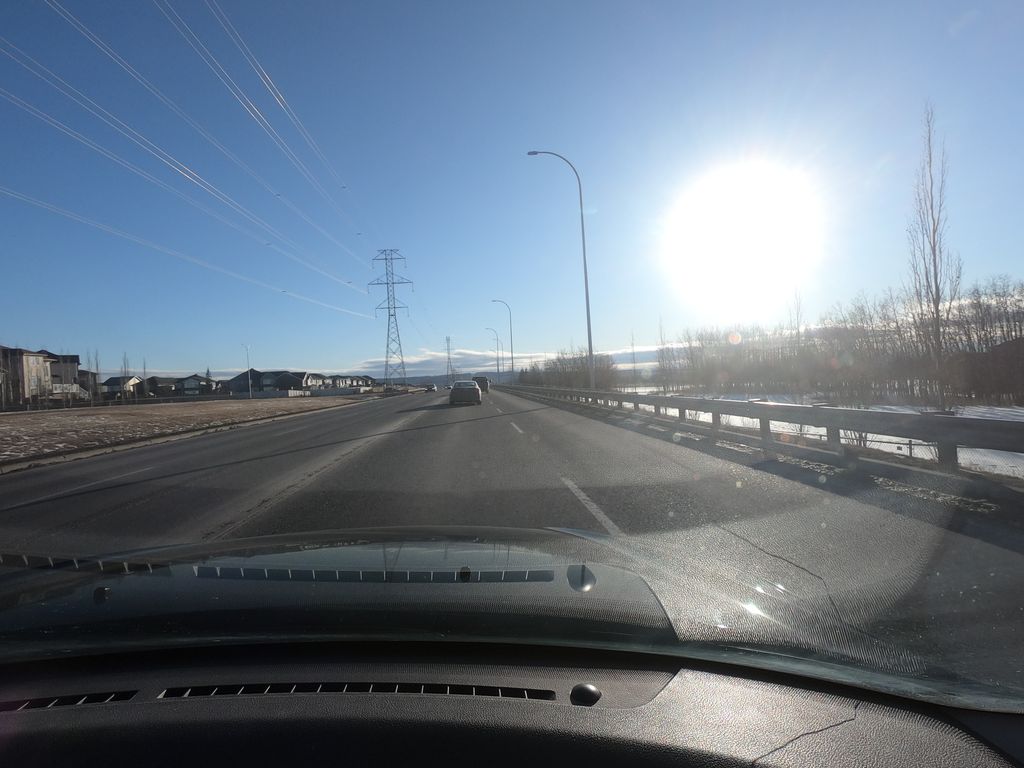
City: calgary